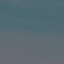
Land use / land cover class: SeaLake